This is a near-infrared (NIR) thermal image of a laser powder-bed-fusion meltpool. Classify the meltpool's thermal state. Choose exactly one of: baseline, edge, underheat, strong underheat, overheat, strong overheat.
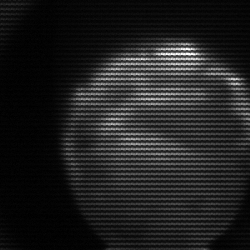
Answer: edge